Here is the wavelet time-frequency representation (scalogram) of a rolling-element bearing's vibration measurement. Diagnose the bearing from this image, choosing from: normal, inner_race, outer_race, ball.
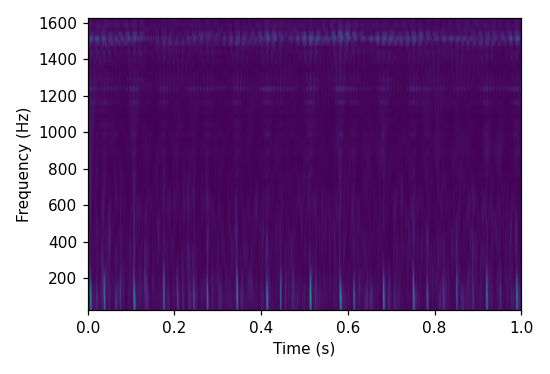
Answer: inner_race